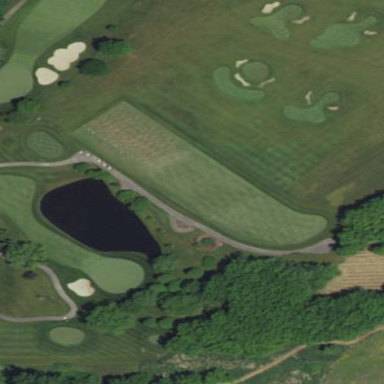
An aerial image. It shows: Grass area designated as golf tee.